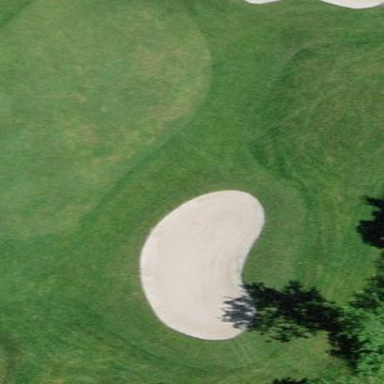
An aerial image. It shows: Sand bunker on golf course.